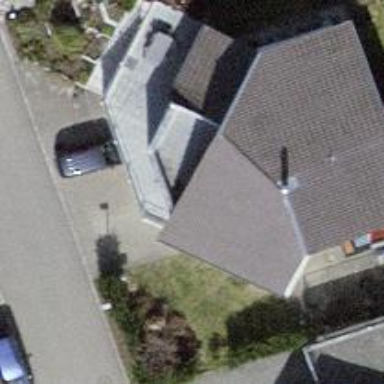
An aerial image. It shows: Detached building.